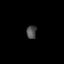
Tissue: lung
Cell type: Epithelial cells
Senescence score: 0.2433
Nuclear area (px): 128
Mean DAPI intensity: 77.508